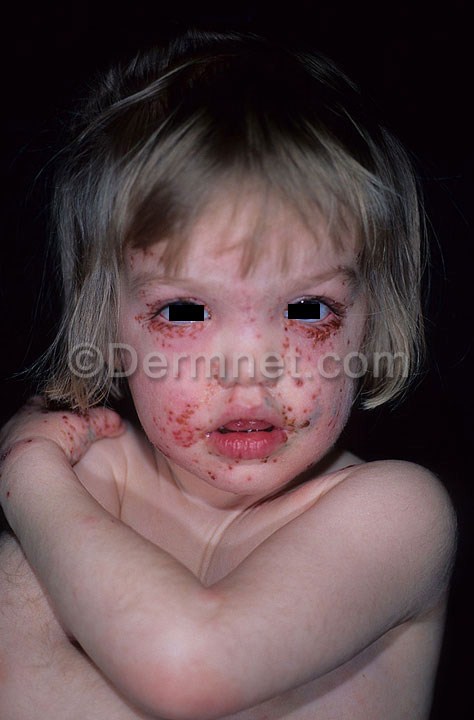
Disease: Warts Molluscum and other Viral Infections